Field crop: tomato
Growth stage: 2
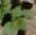
Species: solanum